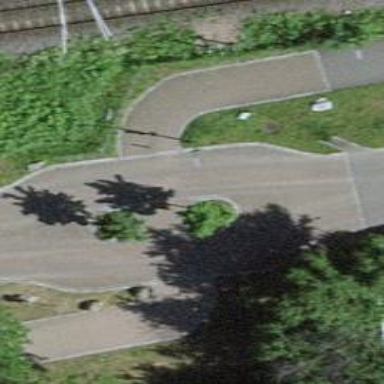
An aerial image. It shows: Unmarked crossing with pedestrian island.